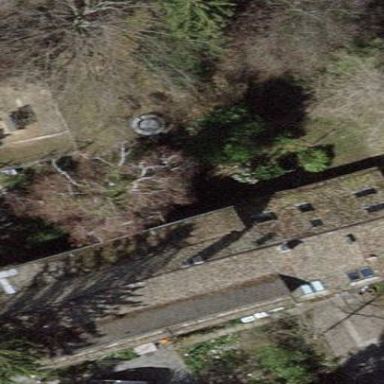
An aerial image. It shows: Gabled building.